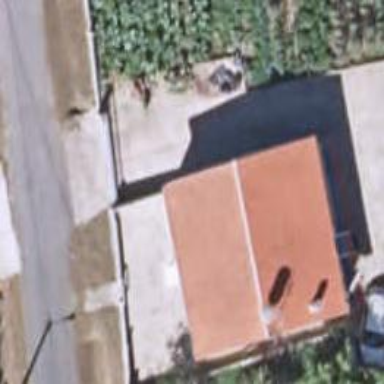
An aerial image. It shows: Simple house.